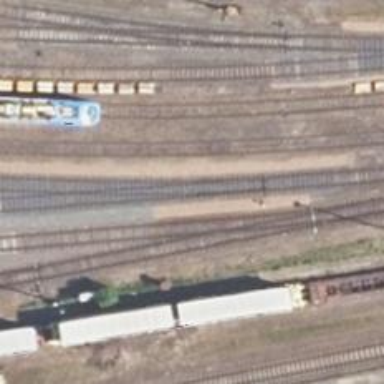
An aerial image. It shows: Railway switch.